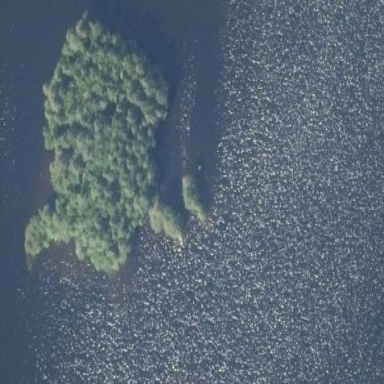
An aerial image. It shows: Islet.